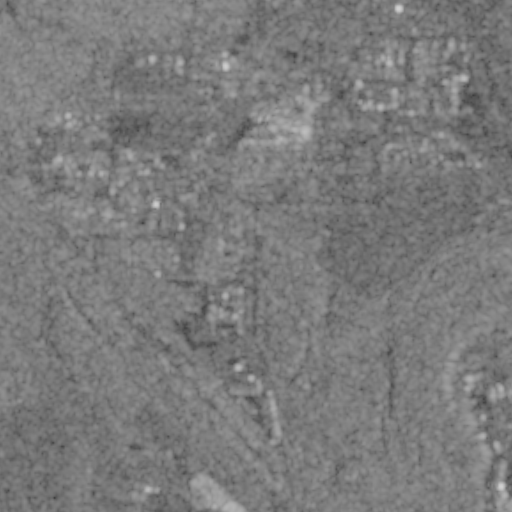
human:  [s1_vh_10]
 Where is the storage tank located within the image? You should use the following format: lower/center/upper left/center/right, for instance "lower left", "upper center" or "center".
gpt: The storage tank is located in the upper left of the image.
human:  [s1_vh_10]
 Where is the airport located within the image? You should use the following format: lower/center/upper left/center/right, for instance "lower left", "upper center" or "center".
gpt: There is no airport in the image.

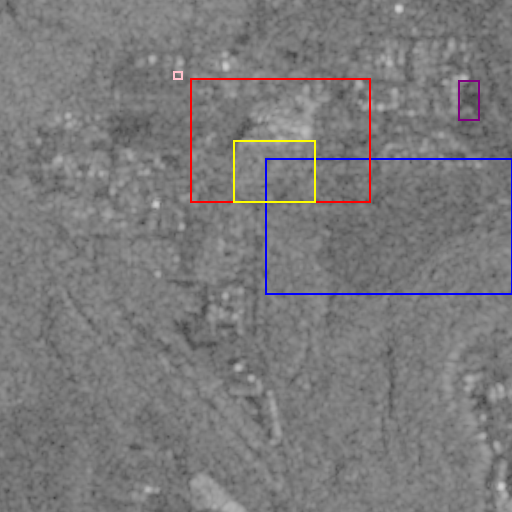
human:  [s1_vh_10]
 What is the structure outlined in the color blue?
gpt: The structure outlined in blue is a crop field.
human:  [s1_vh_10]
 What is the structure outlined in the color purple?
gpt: The structure outlined in purple is a parking lot.
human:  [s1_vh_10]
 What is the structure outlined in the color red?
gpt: The structure outlined in red is a power plant.
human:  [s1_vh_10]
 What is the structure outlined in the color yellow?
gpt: The structure outlined in yellow is a power substation.
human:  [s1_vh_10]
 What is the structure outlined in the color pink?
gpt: The structure outlined in pink is a storage tank.
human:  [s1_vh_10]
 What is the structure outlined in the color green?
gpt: There is no green outline.